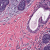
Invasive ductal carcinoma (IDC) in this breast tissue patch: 0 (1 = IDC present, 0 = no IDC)